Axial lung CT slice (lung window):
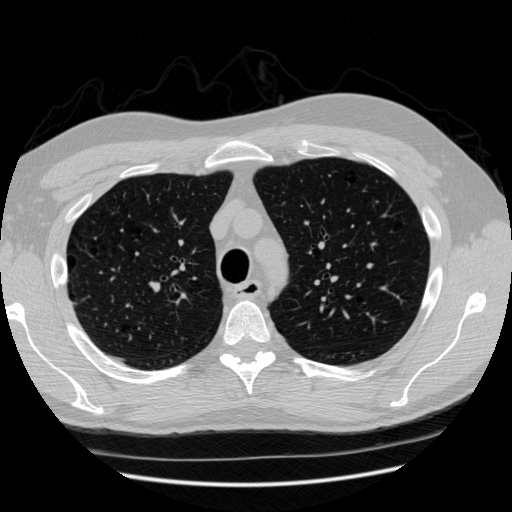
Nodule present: no